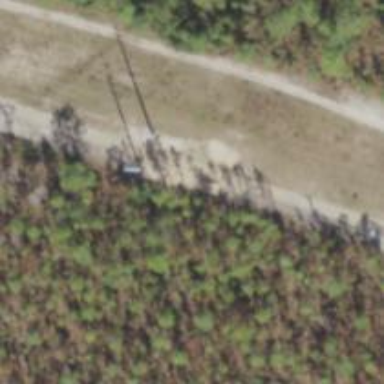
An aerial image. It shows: Power pole.